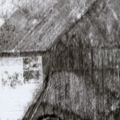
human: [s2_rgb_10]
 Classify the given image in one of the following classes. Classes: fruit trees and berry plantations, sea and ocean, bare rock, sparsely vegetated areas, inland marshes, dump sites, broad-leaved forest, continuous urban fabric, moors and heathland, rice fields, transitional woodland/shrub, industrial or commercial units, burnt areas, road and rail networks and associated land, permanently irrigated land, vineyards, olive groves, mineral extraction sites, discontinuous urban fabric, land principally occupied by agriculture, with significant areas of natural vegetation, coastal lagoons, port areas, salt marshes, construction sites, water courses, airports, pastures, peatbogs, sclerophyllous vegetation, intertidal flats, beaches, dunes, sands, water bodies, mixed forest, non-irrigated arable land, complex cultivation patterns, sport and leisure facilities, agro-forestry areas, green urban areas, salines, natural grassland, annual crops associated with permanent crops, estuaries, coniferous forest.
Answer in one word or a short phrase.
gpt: coniferous forest, mixed forest, transitional woodland/shrub